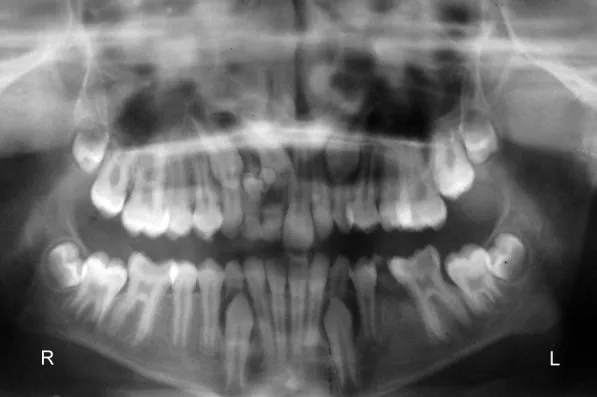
Panoramic radiograph showing a single calcified mass.
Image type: radiology (x_ray)